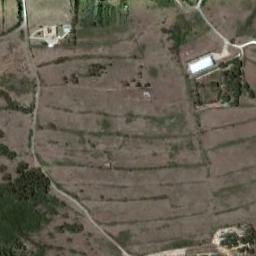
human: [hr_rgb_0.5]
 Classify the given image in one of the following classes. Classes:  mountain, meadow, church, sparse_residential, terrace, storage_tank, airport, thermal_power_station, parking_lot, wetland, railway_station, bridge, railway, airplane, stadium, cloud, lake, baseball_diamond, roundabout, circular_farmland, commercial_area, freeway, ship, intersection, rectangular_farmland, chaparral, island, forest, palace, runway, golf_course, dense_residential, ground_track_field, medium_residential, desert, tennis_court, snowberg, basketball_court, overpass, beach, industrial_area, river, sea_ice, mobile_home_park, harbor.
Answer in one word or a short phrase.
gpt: rectangular_farmland